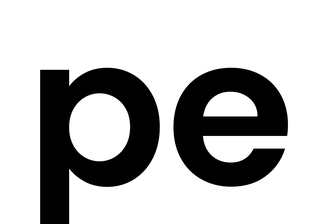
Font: Poppins-SemiBold